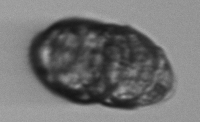
Label: Margalefidinium